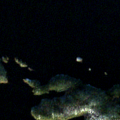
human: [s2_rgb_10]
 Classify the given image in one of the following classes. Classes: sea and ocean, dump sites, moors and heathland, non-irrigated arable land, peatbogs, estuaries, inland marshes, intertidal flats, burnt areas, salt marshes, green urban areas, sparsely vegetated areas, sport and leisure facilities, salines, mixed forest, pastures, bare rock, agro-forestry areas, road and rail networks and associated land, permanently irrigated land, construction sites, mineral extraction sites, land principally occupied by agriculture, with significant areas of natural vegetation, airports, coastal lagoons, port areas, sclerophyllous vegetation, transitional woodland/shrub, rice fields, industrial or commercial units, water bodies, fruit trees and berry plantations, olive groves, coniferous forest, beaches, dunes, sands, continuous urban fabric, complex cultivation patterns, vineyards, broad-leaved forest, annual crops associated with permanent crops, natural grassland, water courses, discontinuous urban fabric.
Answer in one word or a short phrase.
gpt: coniferous forest, water bodies